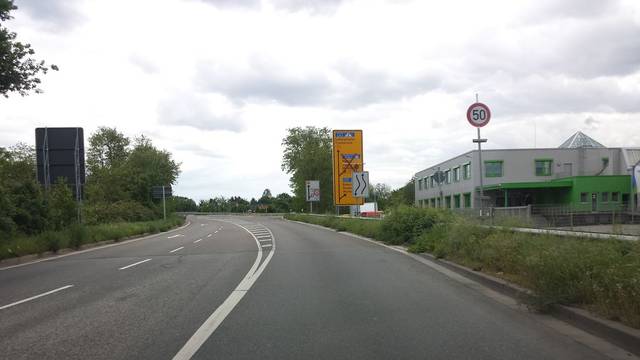
Region: Germany
Coordinates: 49.625, 8.366